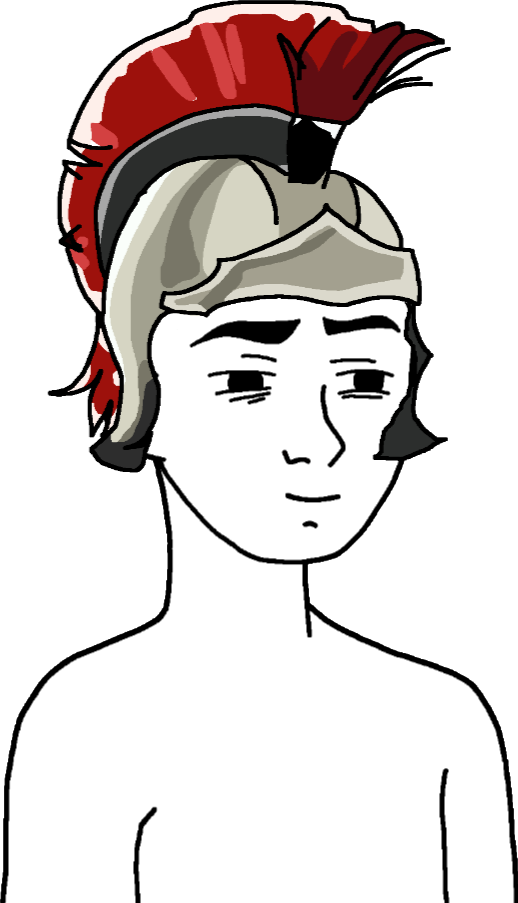
Label: 5_Twinkjak